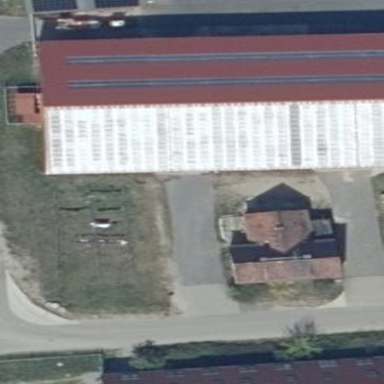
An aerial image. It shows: Industrial building with small solar photovoltaic panel generator that produces electricity.